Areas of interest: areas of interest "Library"
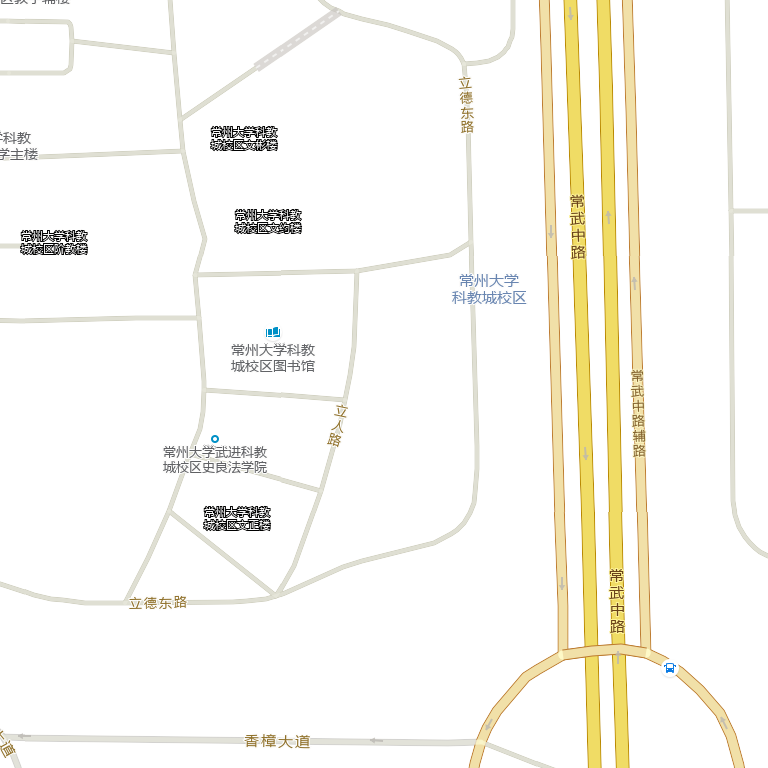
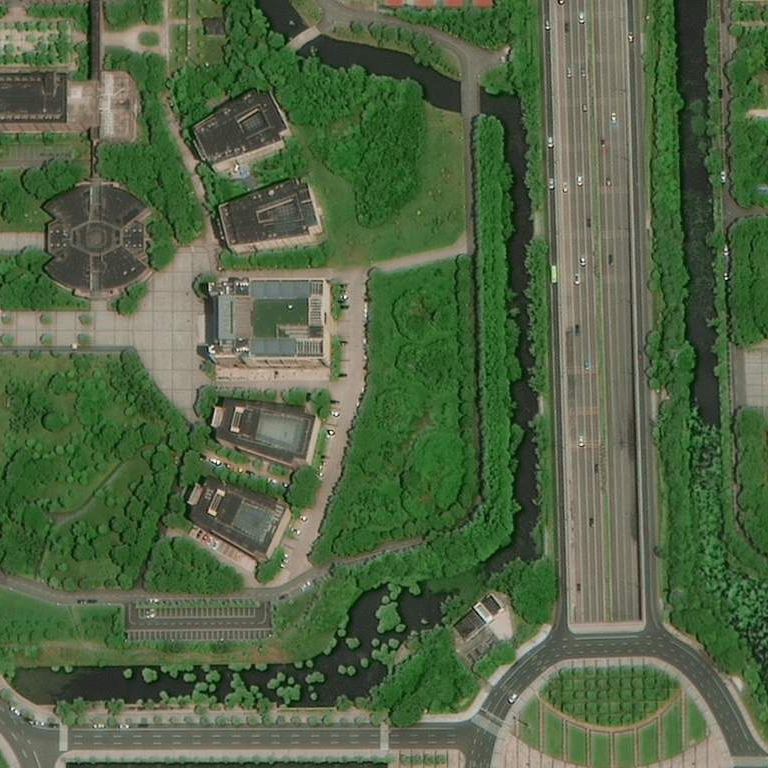